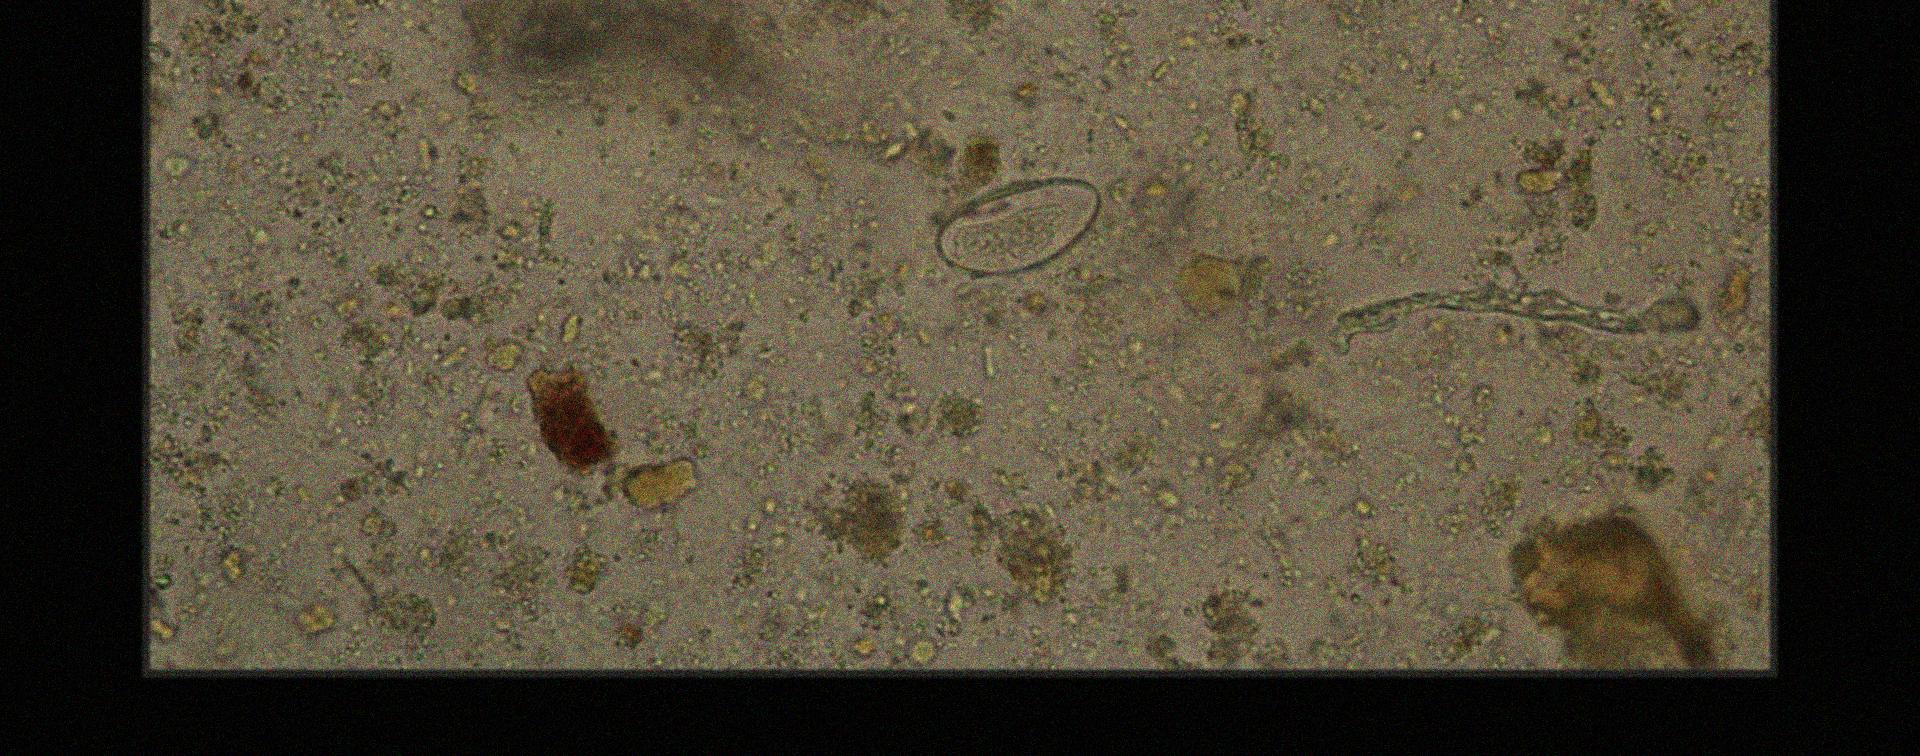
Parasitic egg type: Enterobius vermicularis